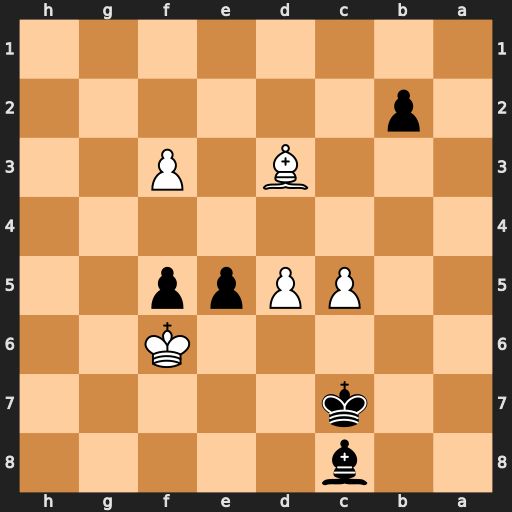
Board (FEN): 2b5/2k5/5K2/2PPpp2/8/3B1P2/1p6/8
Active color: b
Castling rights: -
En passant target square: -
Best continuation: e4 fxe4 f4 e5 f3 d6+ Kc6 e6 f2